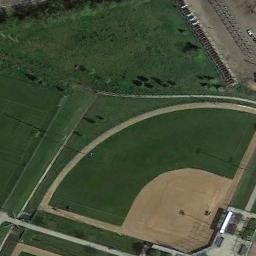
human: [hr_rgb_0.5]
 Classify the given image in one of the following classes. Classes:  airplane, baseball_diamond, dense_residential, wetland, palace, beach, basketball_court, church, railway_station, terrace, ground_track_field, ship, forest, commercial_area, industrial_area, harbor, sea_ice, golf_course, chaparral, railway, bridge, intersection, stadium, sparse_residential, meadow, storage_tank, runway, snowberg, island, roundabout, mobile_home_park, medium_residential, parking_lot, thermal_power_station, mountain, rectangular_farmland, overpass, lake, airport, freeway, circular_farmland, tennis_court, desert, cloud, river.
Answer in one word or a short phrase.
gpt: baseball_diamond